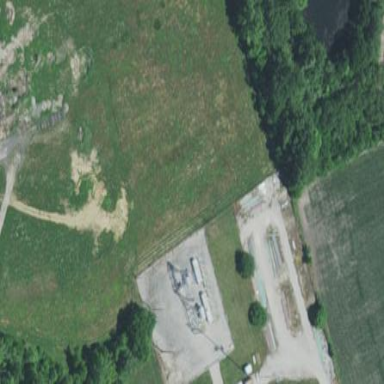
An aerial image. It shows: Power substation.